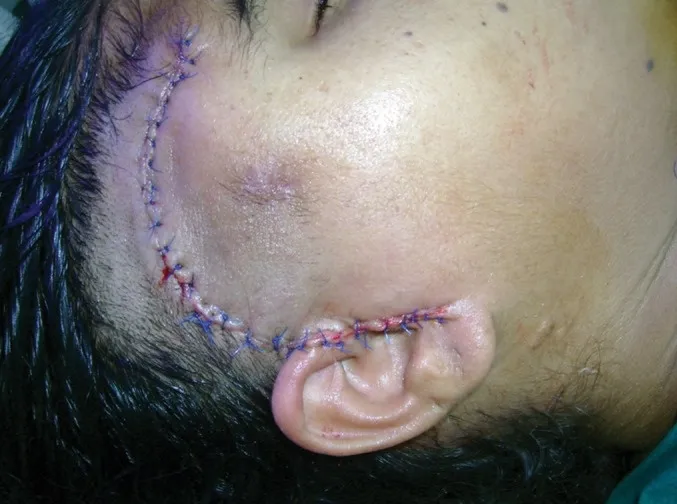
Closure of operative area.
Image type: medical_photograph (other_medical_photograph)